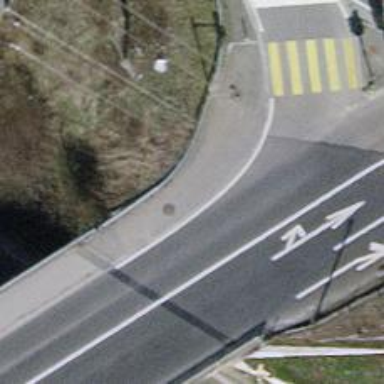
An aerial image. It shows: Asphalt sidewalk along the footway.